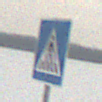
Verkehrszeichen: FussgaengerueberwegLinks
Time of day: MorningAfternoon
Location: Outdoor (Nature)
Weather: Overcast
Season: Winter
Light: Natural